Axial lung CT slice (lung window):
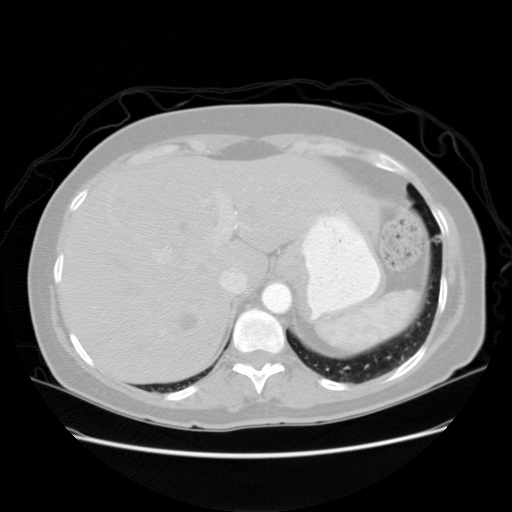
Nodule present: no